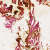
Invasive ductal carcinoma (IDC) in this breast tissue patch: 0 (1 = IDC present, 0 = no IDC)